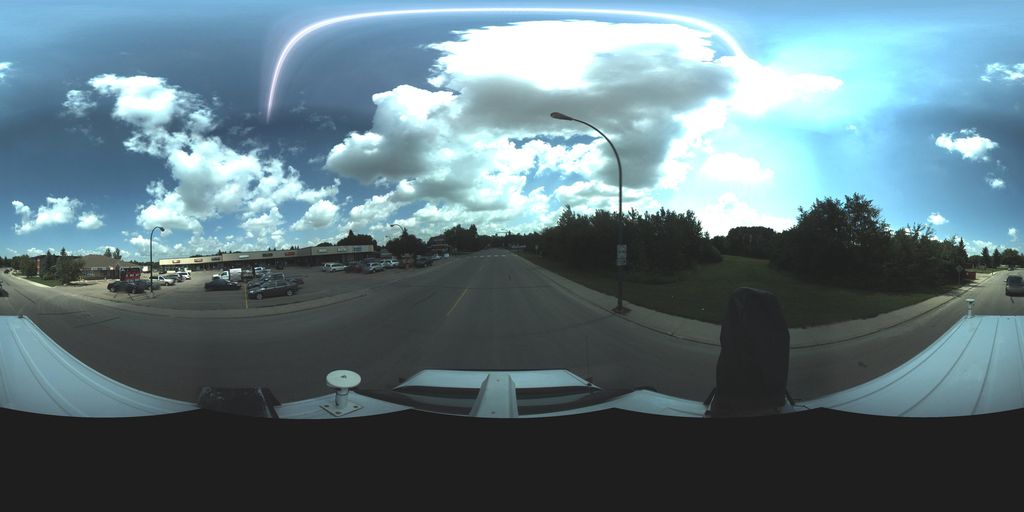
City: saskatoon